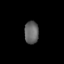
Tissue: lung
Cell type: Others
Senescence score: 0.2073
Nuclear area (px): 313
Mean DAPI intensity: 102.013